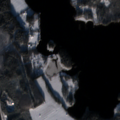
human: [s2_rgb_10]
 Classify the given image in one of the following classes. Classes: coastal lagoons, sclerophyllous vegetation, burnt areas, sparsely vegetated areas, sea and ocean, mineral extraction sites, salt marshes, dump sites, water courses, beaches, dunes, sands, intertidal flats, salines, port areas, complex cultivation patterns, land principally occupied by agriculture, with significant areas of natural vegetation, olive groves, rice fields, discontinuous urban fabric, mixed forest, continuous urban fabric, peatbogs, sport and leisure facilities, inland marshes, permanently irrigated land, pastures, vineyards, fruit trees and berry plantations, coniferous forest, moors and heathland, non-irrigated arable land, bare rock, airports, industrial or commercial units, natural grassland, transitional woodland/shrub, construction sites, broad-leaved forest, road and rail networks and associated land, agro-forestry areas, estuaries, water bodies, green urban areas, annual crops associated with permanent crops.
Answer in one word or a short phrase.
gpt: coniferous forest, mixed forest, water bodies